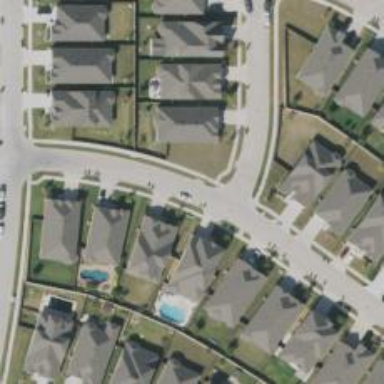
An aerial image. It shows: Residential road.